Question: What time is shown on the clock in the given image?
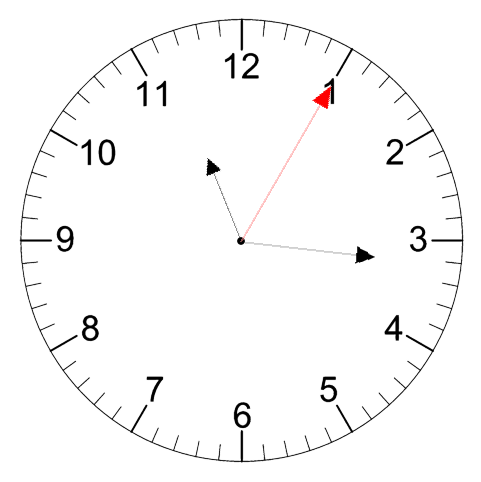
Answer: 11:16:05